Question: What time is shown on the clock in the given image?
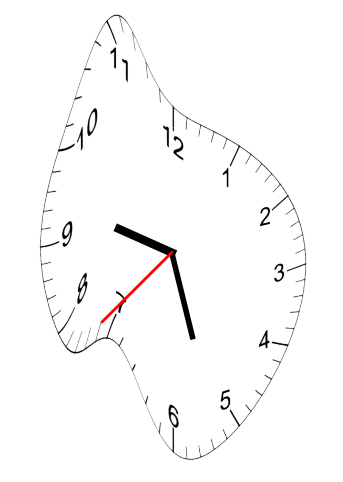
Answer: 09:26:37